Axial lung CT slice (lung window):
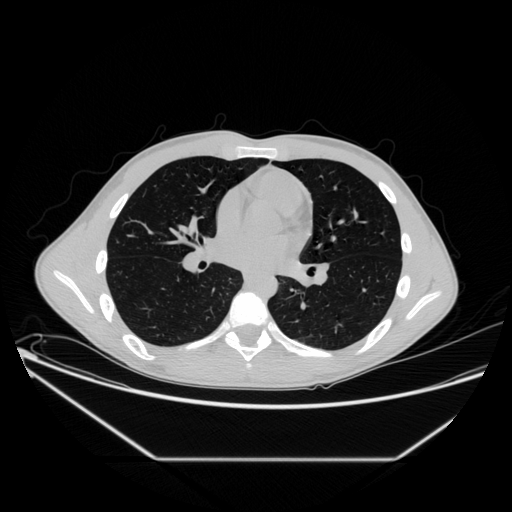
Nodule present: no